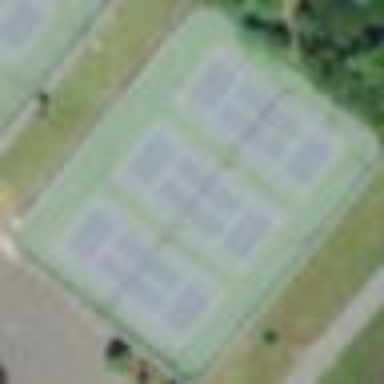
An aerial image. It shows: Tennis court on pitch.